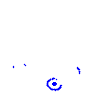
Particle: proton